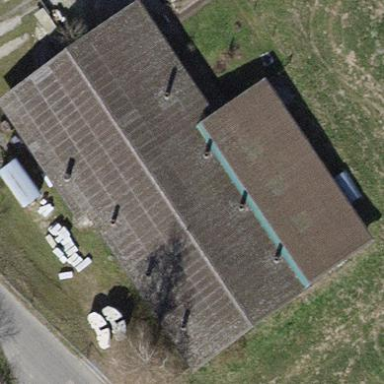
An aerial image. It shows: Gabled roof on farm auxiliary building.